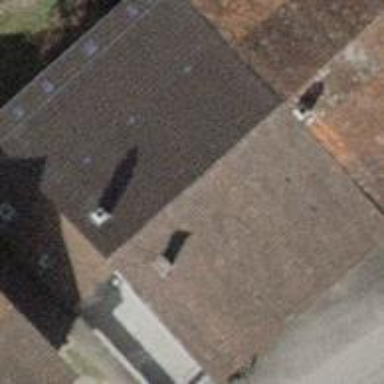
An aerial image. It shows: Gabled roof house.